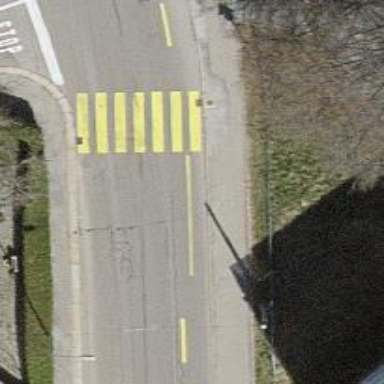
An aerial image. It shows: Marked road crossing.